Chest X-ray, PA view. Patient: 46 years old, sex F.
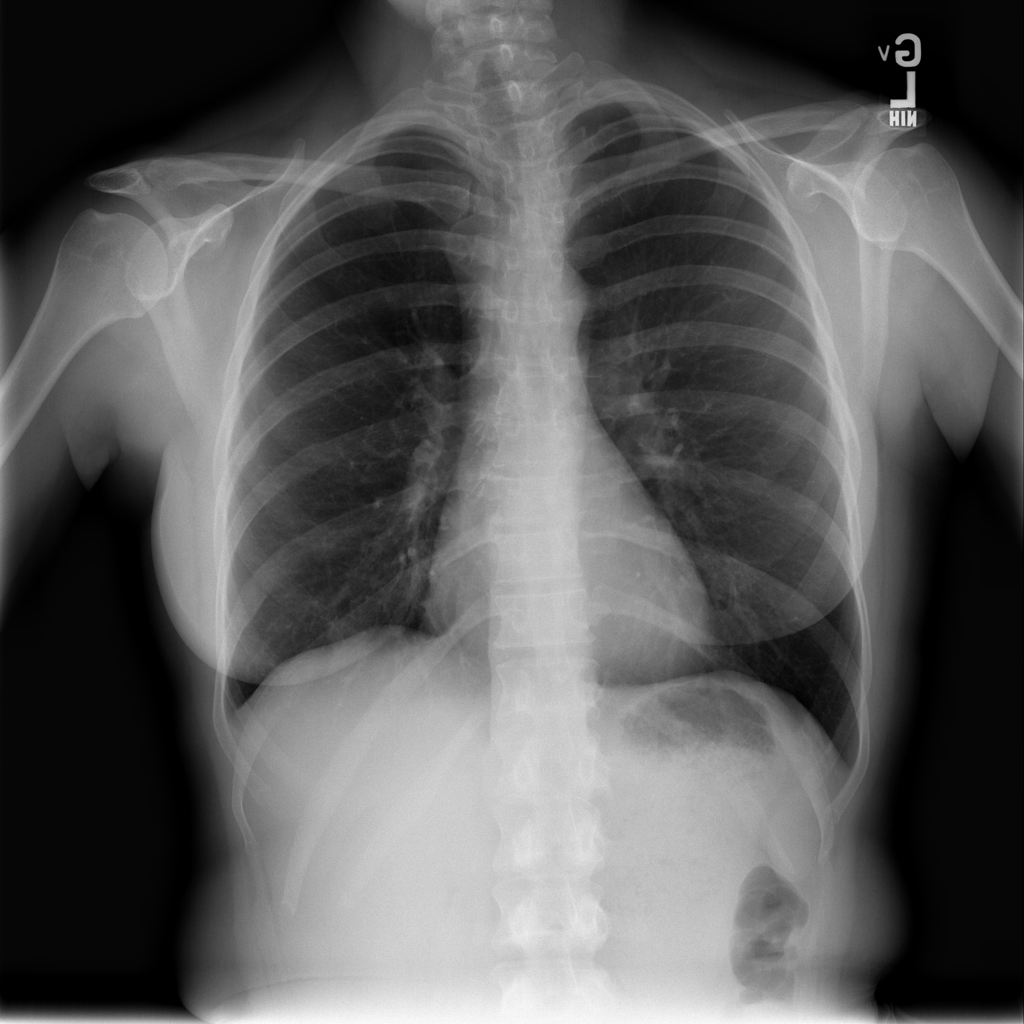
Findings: No Finding